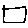
Label: square